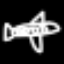
Label: airplane